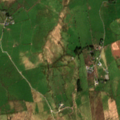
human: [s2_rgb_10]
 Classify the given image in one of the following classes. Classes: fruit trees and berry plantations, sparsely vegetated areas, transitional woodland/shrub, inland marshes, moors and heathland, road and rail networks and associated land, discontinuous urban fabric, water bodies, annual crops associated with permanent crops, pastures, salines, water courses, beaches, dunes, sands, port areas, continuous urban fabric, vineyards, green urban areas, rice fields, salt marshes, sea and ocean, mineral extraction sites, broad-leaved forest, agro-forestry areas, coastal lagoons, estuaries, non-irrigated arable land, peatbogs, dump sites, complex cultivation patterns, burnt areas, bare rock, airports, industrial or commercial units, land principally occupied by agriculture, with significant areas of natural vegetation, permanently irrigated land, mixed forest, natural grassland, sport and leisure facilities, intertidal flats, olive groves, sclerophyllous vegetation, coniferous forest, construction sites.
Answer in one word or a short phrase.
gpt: land principally occupied by agriculture, with significant areas of natural vegetation, moors and heathland, transitional woodland/shrub